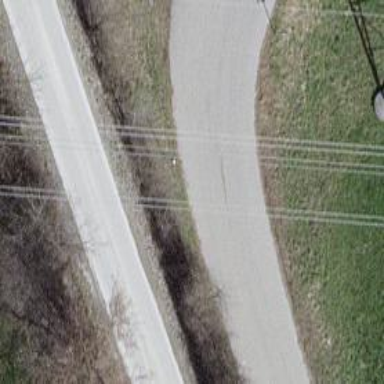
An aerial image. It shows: Unclassified road with asphalt surface.